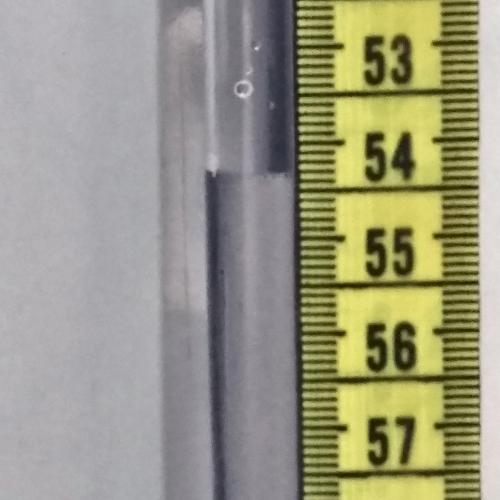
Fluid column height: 54.3 cm